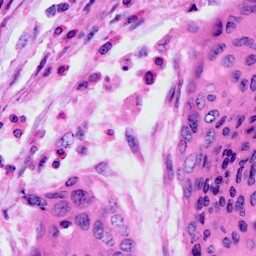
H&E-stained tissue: Cervix